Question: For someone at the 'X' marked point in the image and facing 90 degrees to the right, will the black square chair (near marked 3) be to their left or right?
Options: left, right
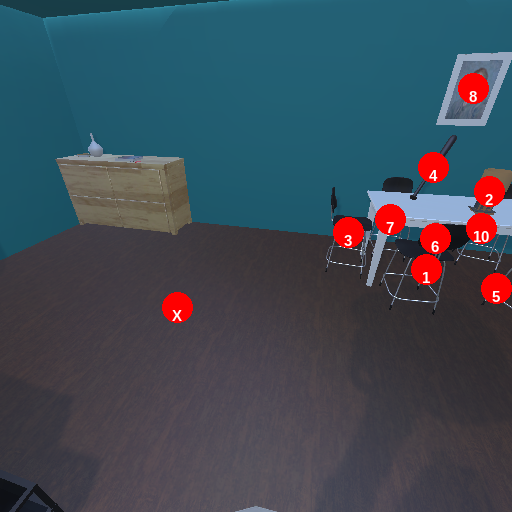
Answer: left